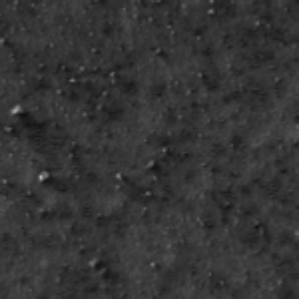
Label: frost